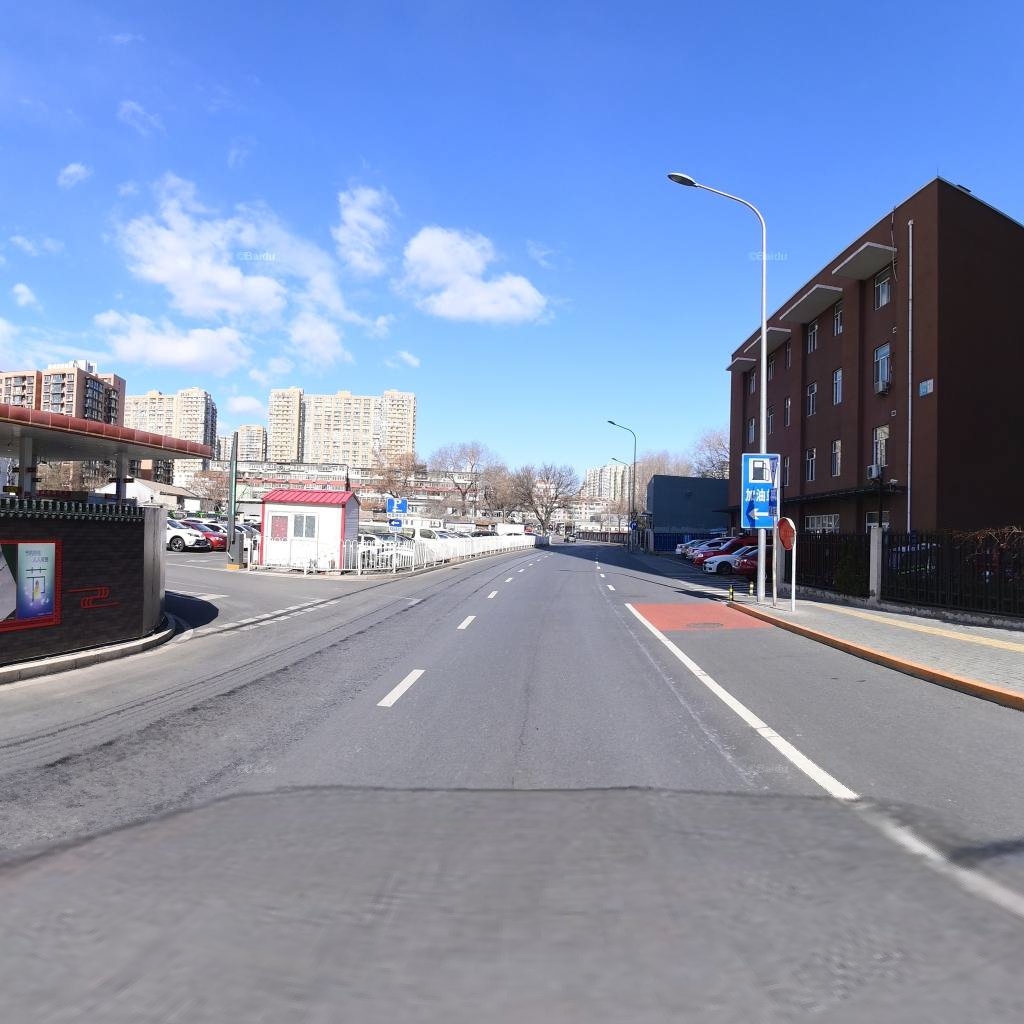
Region: Xicheng
Road damage annotations: longitudinal crack, manhole cover